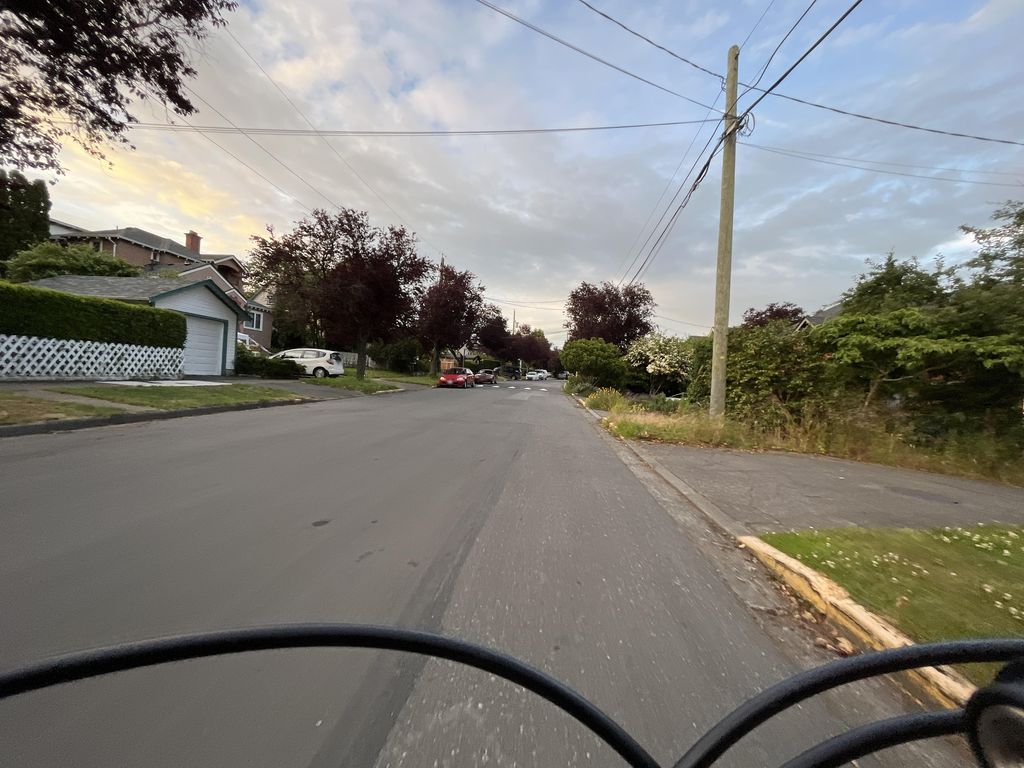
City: victoria